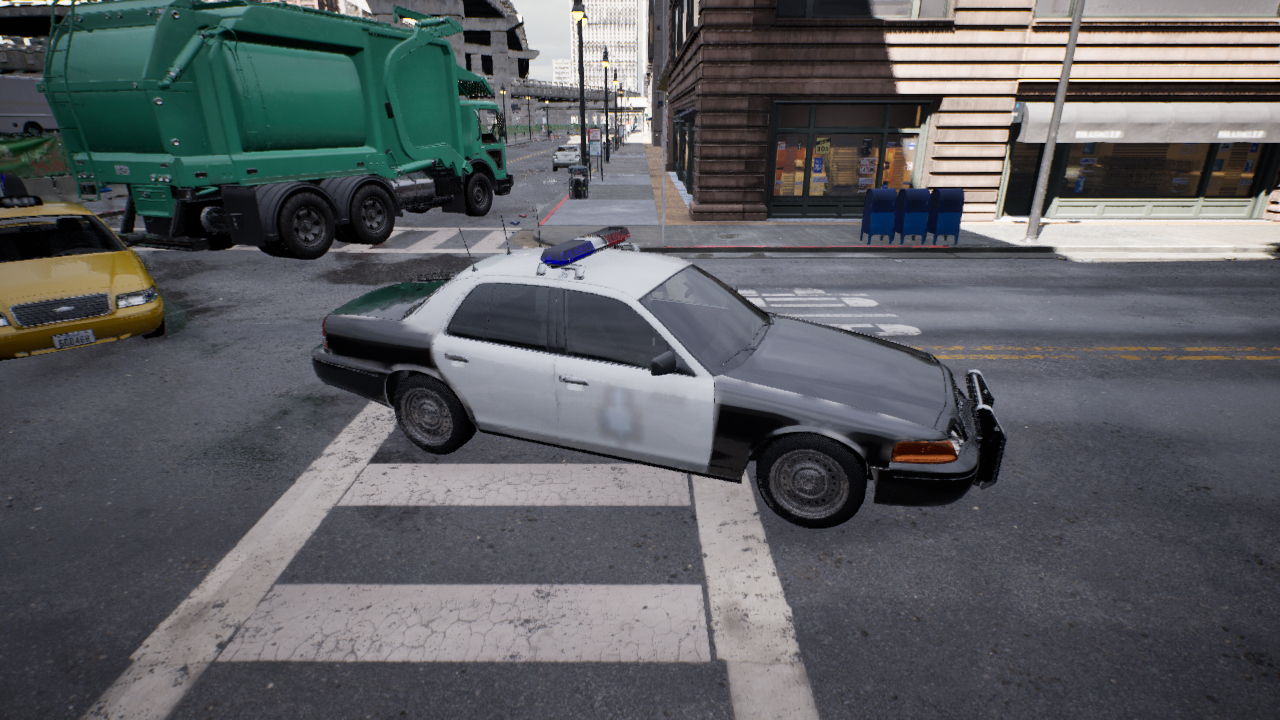
Venue: intersection
Lighting: clear day
Vehicle rig: sedan